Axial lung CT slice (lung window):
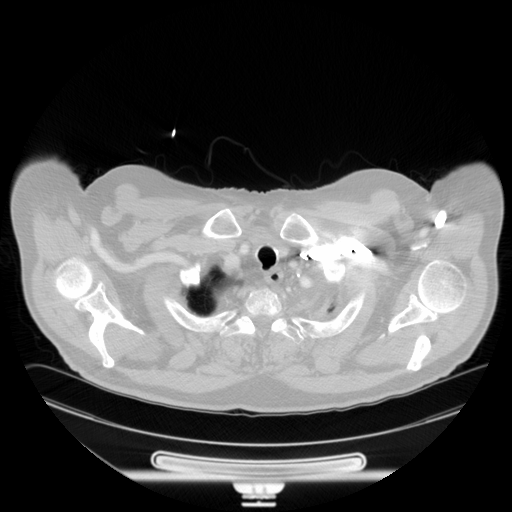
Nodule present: no